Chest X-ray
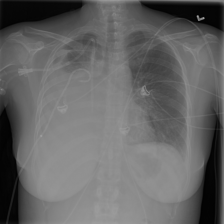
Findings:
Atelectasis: negative
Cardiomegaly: negative
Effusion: positive
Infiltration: negative
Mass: negative
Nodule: negative
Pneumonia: negative
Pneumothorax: negative
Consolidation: negative
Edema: negative
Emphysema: negative
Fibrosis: negative
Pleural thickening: negative
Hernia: negative